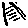
Label: star